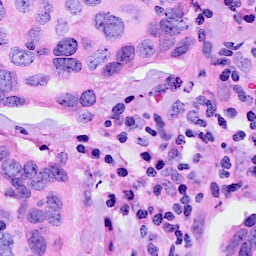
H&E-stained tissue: Breast